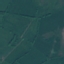
Land use / land cover: Pasture